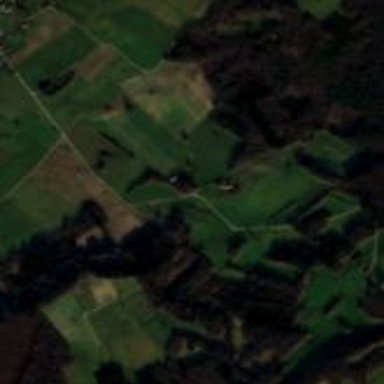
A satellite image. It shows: Picturesque farmland scene.